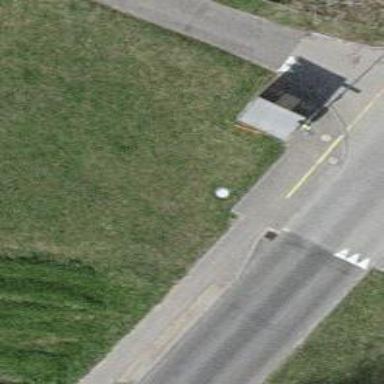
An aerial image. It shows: Bus stop with platform for public transport.